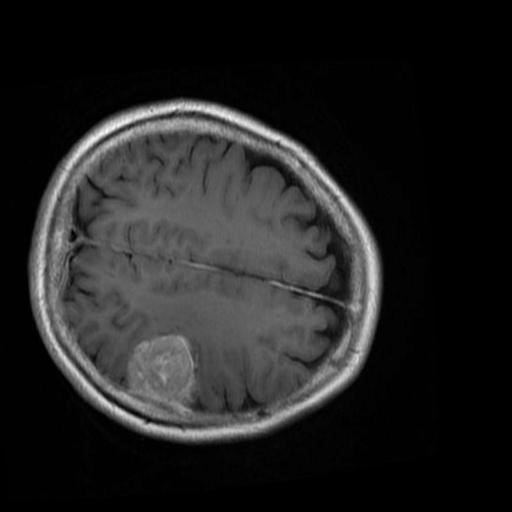
Label: brain_menin